Interaction volume radius: 5 \u00c5
Interaction volume height: 25 \u00c5
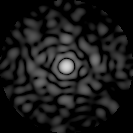
Disorder parameter: 0.821